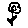
Label: flower